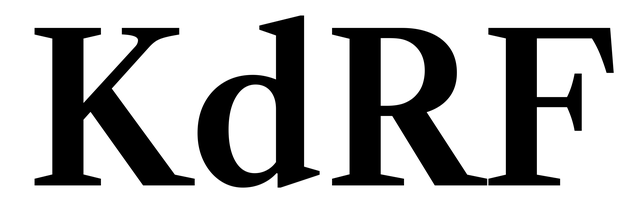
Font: LibreCaslonText_SemiBold